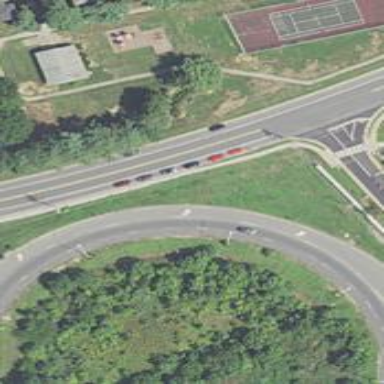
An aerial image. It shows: Trunk link highway.